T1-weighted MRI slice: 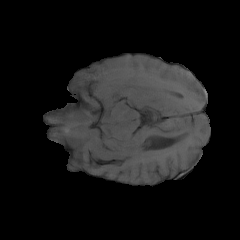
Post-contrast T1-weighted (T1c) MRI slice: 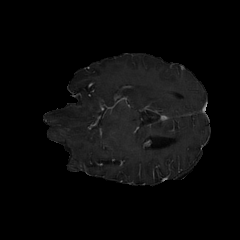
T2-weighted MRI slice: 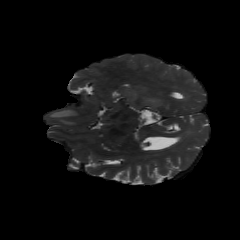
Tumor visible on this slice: yes